Question: How can I hide this pagination text from clistview detail page?

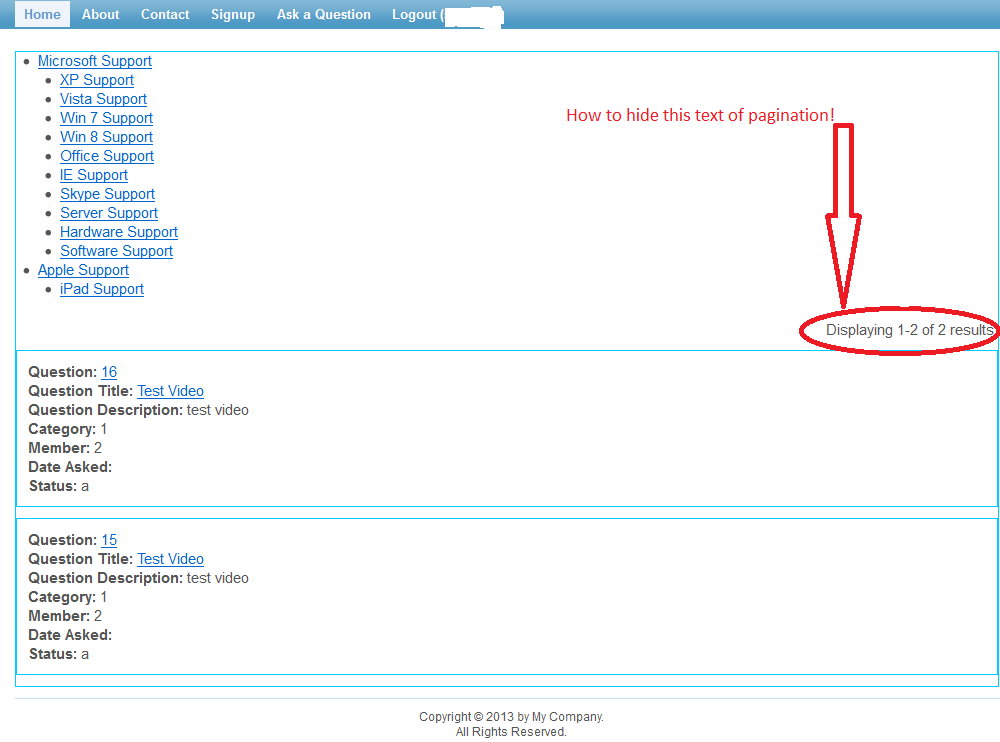
Answer: '''
<?php
$this->widget('zii.widgets.CListView', array(
'dataProvider'=>$dataProvider,
'summaryText'=>'',
'itemView'=>'_view',
));
?>
'''
you can set this:
'''
'summaryText'=>'',
'''